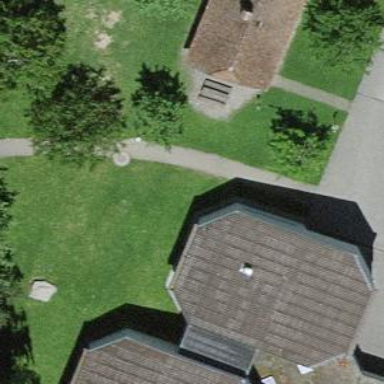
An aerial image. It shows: Part of building.